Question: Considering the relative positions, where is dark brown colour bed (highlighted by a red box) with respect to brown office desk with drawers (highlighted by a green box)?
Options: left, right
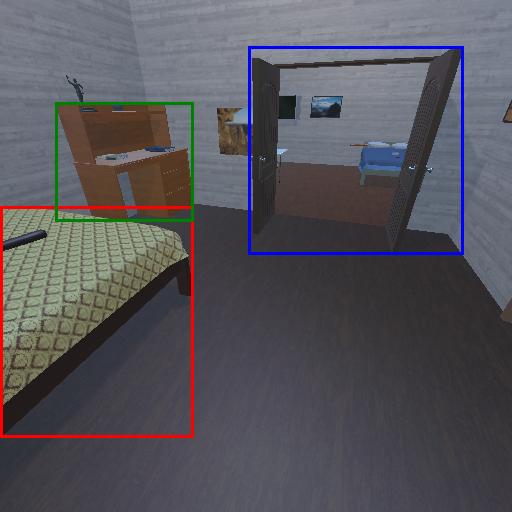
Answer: left